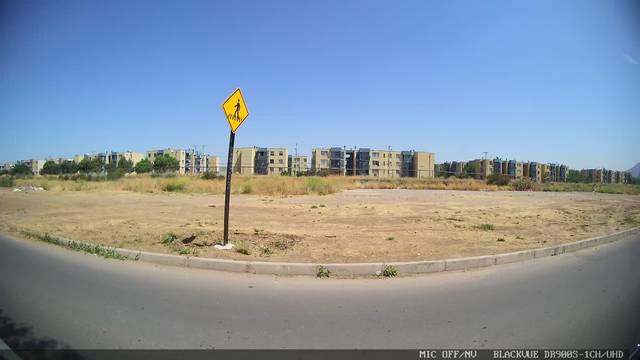
Region: Chile
Coordinates: -33.589, -70.549